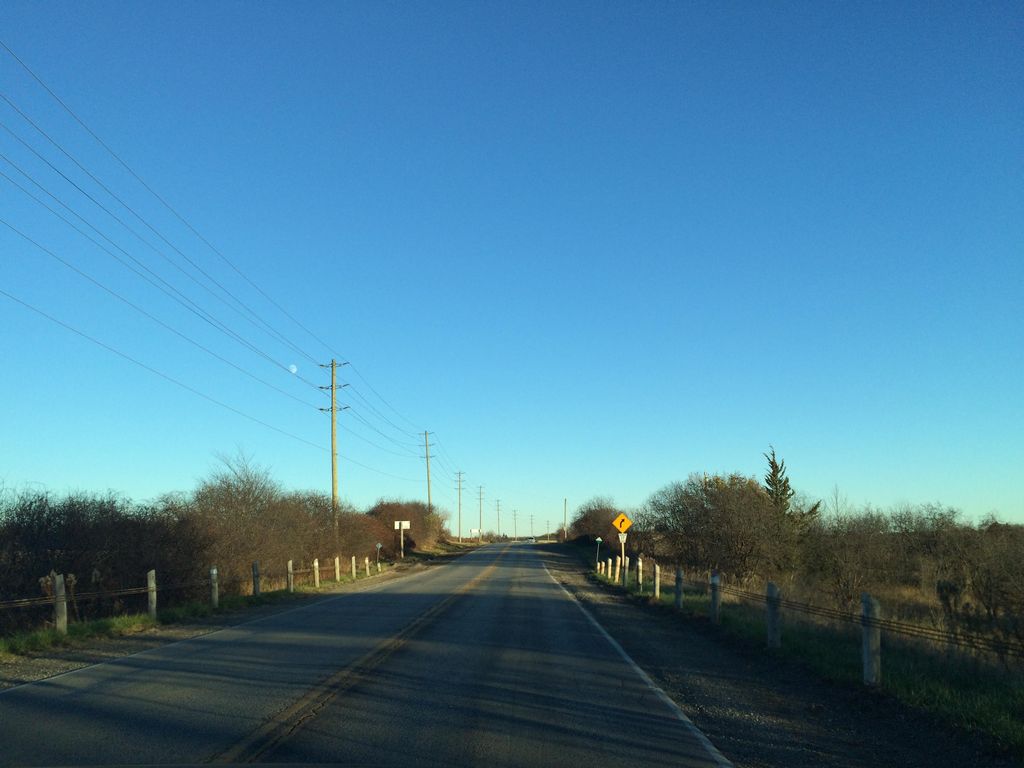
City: kitchener-waterloo